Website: home-depot
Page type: store-pickup
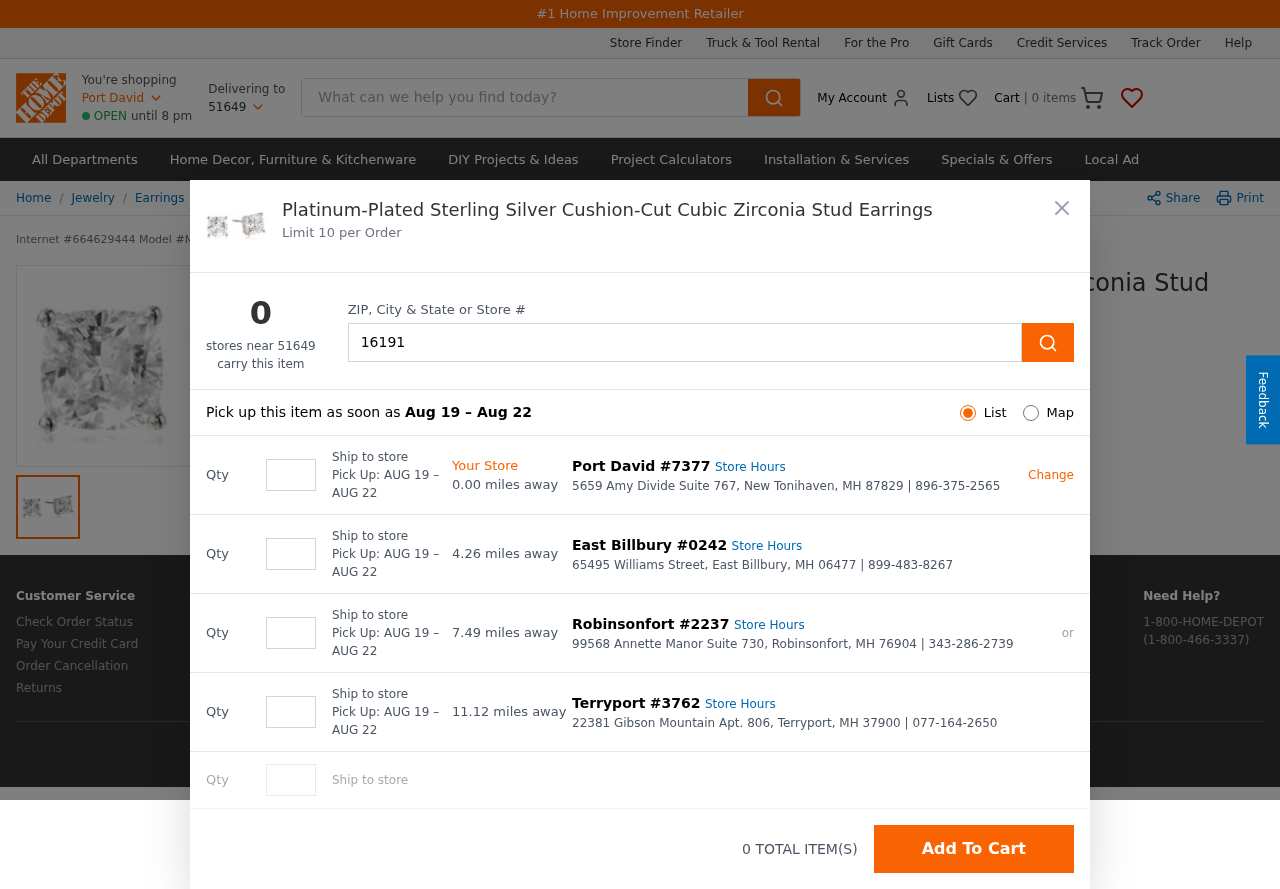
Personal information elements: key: PII_CITY
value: Port David
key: PII_LOCATION1_CITY_STATE_ZIP
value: New Tonihaven, MH 87829
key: PII_LOCATION1_STREET
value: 5659 Amy Divide Suite 767
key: PII_LOCATION2_CITY
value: East Billbury
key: PII_LOCATION2_CITY_STATE_ZIP
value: East Billbury, MH 06477
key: PII_LOCATION2_STREET
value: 65495 Williams Street
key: PII_LOCATION3_CITY
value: Robinsonfort
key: PII_LOCATION3_CITY_STATE_ZIP
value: Robinsonfort, MH 76904
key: PII_LOCATION3_STREET
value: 99568 Annette Manor Suite 730
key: PII_LOCATION4_CITY
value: Terryport
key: PII_LOCATION4_CITY_STATE_ZIP
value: Terryport, MH 37900
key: PII_LOCATION4_STREET
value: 22381 Gibson Mountain Apt. 806
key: PII_POSTCODE
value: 51649
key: PII_POSTCODE2
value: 16191
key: PII_LOCATION1_PHONE
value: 896-375-2565
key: PII_LOCATION2_PHONE
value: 899-483-8267
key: PII_LOCATION3_PHONE
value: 343-286-2739
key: PII_LOCATION4_PHONE
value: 077-164-2650
Product elements: key: PRODUCT1_BREADCRUMB
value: Jewelry
Earrings
Stud Earrings
Cubic Zirconia Earrings
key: PRODUCT1_NAME
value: Platinum-Plated Sterling Silver Cushion-Cut Cubic Zirconia Stud Earrings
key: PRODUCT_INTERNET_NUMBER
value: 664629444
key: PRODUCT_MODEL_NUMBER
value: MW_OHW511361
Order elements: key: ORDER_NUM_ITEMS
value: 0
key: ORDER_PICKUP_DATE_RANGE
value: AUG 19 – AUG 22
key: ORDER_PICKUP_DATE_RANGE
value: Aug 19 – Aug 22
Search elements: key: HEADER_SEARCH
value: What can we help you find today?
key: SEARCH_STORE_LOCATION
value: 16191
Other elements: key: STORE1_DISTANCE
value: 0.00
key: STORE1_NUMBER
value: #7377
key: STORE2_DISTANCE
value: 4.26
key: STORE2_NUMBER
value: #0242
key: STORE3_DISTANCE
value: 7.49
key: STORE3_NUMBER
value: #2237
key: STORE4_DISTANCE
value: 11.12
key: STORE4_NUMBER
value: #3762